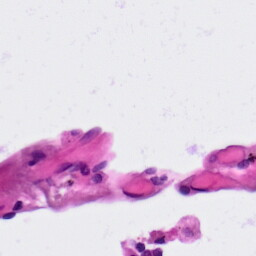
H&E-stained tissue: Lung